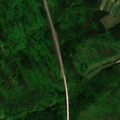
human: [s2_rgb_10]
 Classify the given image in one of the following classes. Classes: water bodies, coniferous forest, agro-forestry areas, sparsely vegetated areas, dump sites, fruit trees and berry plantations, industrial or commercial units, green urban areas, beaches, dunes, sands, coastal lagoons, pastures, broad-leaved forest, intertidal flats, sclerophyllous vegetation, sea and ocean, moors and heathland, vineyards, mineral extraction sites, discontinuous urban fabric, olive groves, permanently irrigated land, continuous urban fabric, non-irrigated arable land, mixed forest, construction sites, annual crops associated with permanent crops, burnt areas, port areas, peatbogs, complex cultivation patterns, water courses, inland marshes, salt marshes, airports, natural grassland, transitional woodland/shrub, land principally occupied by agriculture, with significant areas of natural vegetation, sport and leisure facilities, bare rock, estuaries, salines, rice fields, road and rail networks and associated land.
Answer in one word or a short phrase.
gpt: non-irrigated arable land, broad-leaved forest, mixed forest